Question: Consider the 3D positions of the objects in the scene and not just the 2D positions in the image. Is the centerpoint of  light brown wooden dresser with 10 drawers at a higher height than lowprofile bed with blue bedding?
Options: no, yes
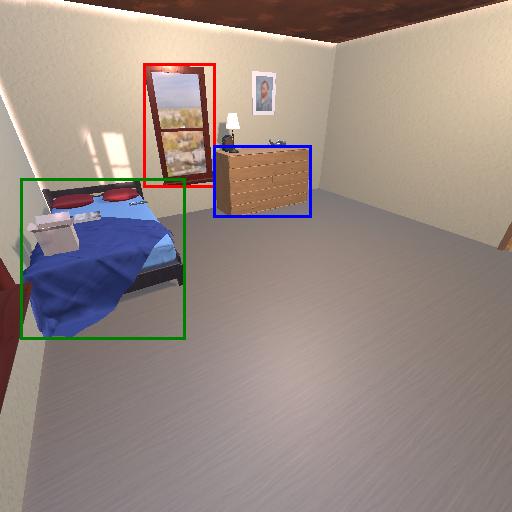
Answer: no